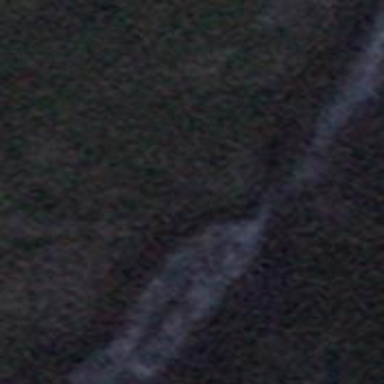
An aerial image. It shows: Beautiful waterfall.